Question: I am working with Android 'Animation' and I have found the Android coordinate system to be quite confusing so I am here to ask this question about how coordinates work in Android. I am following this image for moving one view to another but it seems it's not working:

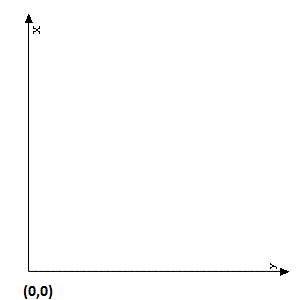
Answer:
To get MaxX and MaxY, read on.
For Android device screen coordinates, below concept will work.
'''
Display mdisp = getWindowManager().getDefaultDisplay();
Point mdispSize = new Point();
mdisp.getSize(mdispSize);
int maxX = mdispSize.x;
int maxY = mdispSize.y;
'''
'''
Display mdisp = getWindowManager().getDefaultDisplay();
int maxX= mdisp.getWidth();
int maxY= mdisp.getHeight();
'''
(x,y) :-
1) is top left corner.
2) is top right corner
3) is bottom left corner
4) is bottom right corner
here maxX and maxY are screen maximum height and width in pixels, which we have retrieved in above given code.